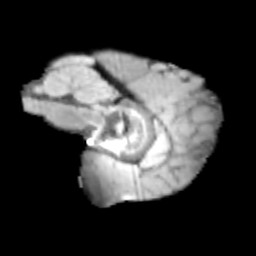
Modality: T2w
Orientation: sagittal
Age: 11
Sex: male
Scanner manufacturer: siemens
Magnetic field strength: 3 T
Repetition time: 3.8 s
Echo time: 0.07 s